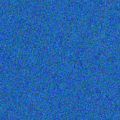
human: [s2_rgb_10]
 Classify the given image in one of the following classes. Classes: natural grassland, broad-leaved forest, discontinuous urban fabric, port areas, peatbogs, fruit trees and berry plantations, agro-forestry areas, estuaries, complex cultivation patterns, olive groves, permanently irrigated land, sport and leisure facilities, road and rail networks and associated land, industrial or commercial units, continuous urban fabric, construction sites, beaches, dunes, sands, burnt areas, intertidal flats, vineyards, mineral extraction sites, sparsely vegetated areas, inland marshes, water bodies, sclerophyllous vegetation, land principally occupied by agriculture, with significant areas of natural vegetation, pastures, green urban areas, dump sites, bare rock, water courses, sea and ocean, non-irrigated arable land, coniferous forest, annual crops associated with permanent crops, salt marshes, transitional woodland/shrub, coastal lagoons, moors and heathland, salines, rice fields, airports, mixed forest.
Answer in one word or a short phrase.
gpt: sea and ocean